Field crop: tomato
Growth stage: 1
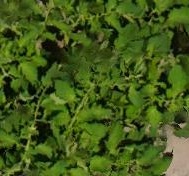
Species: tomato